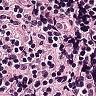
Metastatic tissue present: no